Brain MRI, t2w sequence, axial 2D slice.
Patient: age 44, sex M, weight 78 kg, height 1.76 m
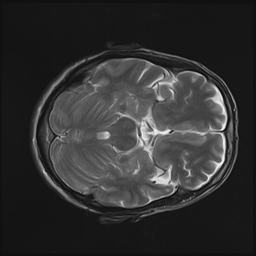